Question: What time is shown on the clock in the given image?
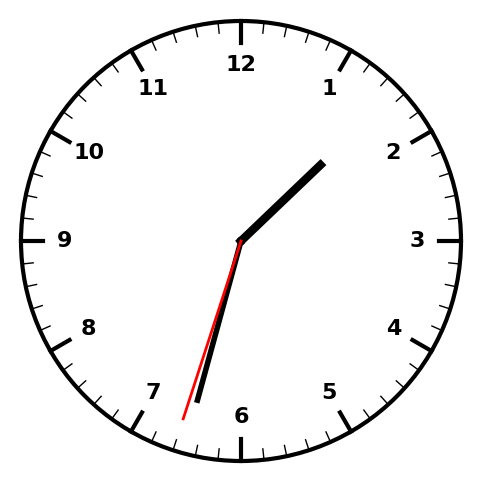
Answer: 01:32:33